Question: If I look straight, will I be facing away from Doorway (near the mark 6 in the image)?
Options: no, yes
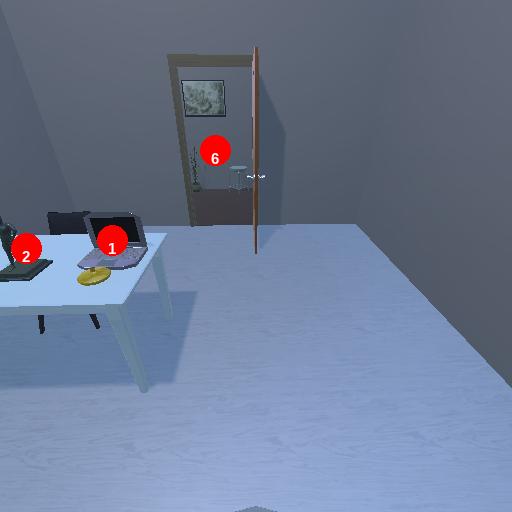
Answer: no